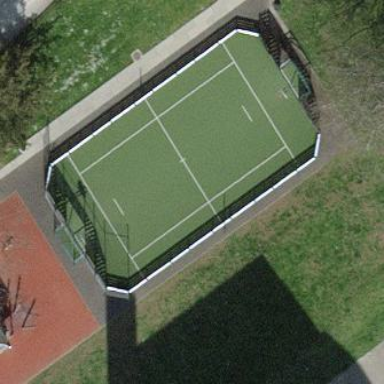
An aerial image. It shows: Multi-sport pitch with tartan surface for leisure activities on land.